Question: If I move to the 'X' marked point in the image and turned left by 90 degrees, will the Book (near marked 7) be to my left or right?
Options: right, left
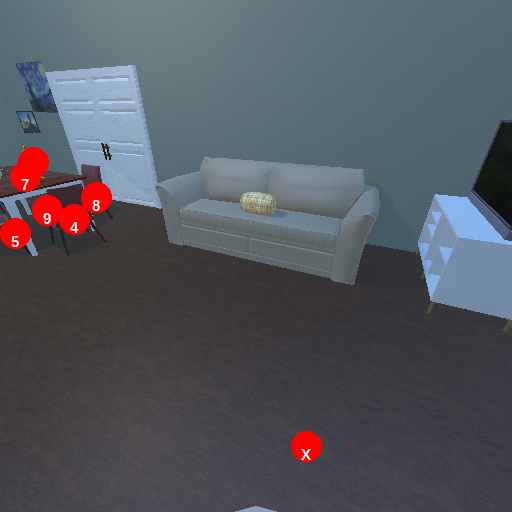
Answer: right